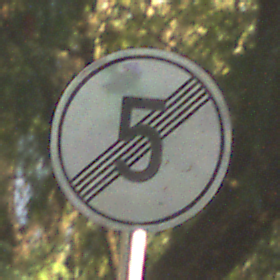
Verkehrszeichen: EndeGeschwindigkeit5
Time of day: SunriseSunset
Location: Outdoor (Suburban)
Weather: Clear
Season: NotSpecified
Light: Natural